Question: I have a ruler class (called 'Graduation') that uses orientation to calculate where lines should be drawn. So like this:

When the orientation is set to 'Qt::Horizontal' I do 'line_xpos = precendent_line_xpos + number'. Then if the orientation is 'Qt::Vertical' I add to the y position.
I have some code below which is an example of how I do this with 'if...else' and '?:' statements:
'''
/* std::vector<QLineF> m_lines; */
void Graduation::resizeEvent(QResizeEvent *event)
{
qreal newLength = (m_orientation == Qt::Horizontal)
? event->size().width()
: event->size().height();
qreal oldLength = (m_orientation == Qt::Horizontal)
? event->oldSize().width()
: event->oldSize().height();
if(newLength != oldLength) {
if(newLength < oldLength) { /* Delete lines */
int count = m_lines.size();
if(count == 0)
return;
if(m_orientation == Qt::Horizontal) {
while(m_lines[count-1].x1() > newLength) {
--count;
}
} else {
while(m_lines[count-1].y1() > newLength) {
--count;
}
}
m_lines.erase(
m_lines.begin()+count,
m_lines.begin()+m_lines.size()
);
} else
/* ... Append lines ... */
}
}
'''
Here is the paintEvent to show how the lines are drawn:
'''
void Graduation::paintEvent(QPaintEvent *event)
{
Q_UNUSED(event)
QPainter painter(this);
painter.setPen(QPen(Qt::black, 0.5));
for(unsigned int i = 0; i < m_lines.size(); ++i)
painter.drawLine(m_lines[i]);
}
'''
I want to know if I can keep from having those conditions checked possibly thousands of times. I'm interested in what code pattern you can use to avoid that .
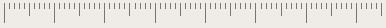
Answer: OK, after you posted that image, it does look like you can go for a much simpler and effective solution.
Your lines form a repeatable pattern and as such, it would be a waste to draw the whole thing, manage lines manually and whatnot. You can create a small pixmap and draw only one segment of the repeating pattern like this:

Then depending on the orientation you can leave it as it is or rotate/flip it. Then you can use 'QPainter' to fill your 'Graduation' widget with it a 'Qt::TexturePattern' using 'QBrush::setTexture(pixmap)' and it will quickly and efficiently fill the entire widget length/height with the pattern, regardless of how much it is.
If you want to change the style or spacing of the ruler, all you have to do is redraw the cached pattern and use the same process to update the rulers.
And last but not least, you can use the layouting Qt provides to snap your rulers to the right place so they are managed 100% automatically, making your currently used logic redundant.
OK, here is a little more help, plus this will show you you don't have to have each and every line to draw lines, the code is simple enough and will generate the pattern segment for a given DPI:
'''
QPixmap drawCMPattern(qreal dpi) {
qreal dpcm = dpi / 2.54;
QPixmap rulerCache(dpcm, dpcm / 2);
rulerCache.fill();
qreal dpmm = dpcm / 10;
QPainter p(&rulerCache);
p.setRenderHint(QPainter::HighQualityAntialiasing);
qreal lineWidth = dpmm / 5;
p.setPen(QPen(Qt::black, lineWidth));
qreal xpos = lineWidth / 2;
for (int i = 0; i < 10; ++i) {
if (i == 0) p.drawLine(QLineF(xpos, 0, xpos, rulerCache.height()));
else if (i == 5) p.drawLine(QLineF(xpos, 0, xpos, rulerCache.height() / 2));
else p.drawLine(QLineF(xpos, 0, xpos, rulerCache.height() / 4));
xpos += dpmm;
}
return rulerCache;
}
'''
You may notice the lines are somewhat blurry on a typical low DPI desktop monitor, but that's the price you pay for being "physically accurate" - you are either metric perfect or pixel perfect, you can't have both unless your DPI match metric units perfectly, most lines are bound to happen between pixels. On a high DPI mobile device it will not look as bad.
Alternatively, you can get crisp lines if you omit the 'HighQualityAntialiasing', but then the lines will not be at equal distance. Still, this may prove good for you, since it is apparently good enough for commercial software like Photoshop:

PS is however tricky and has less lines in 1 cm, so the difference is not as striking as it is when having a line for each mm. Here is how that code result looks on my 108.79 DPI desktop: